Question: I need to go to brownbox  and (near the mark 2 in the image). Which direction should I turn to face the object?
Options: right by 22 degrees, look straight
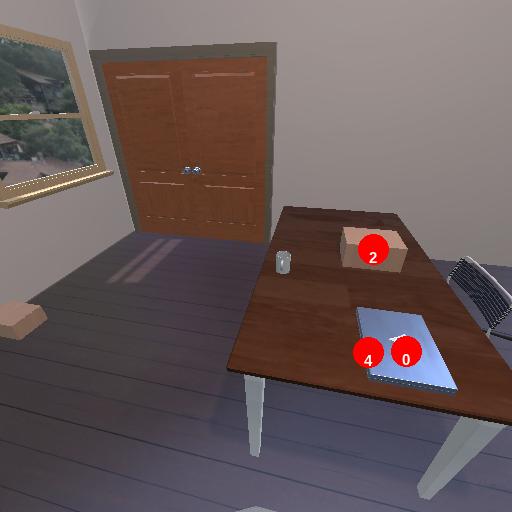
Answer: right by 22 degrees